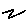
Label: zigzag